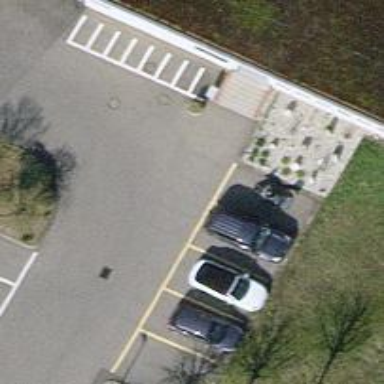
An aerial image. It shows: Parking aisle designated as service road.